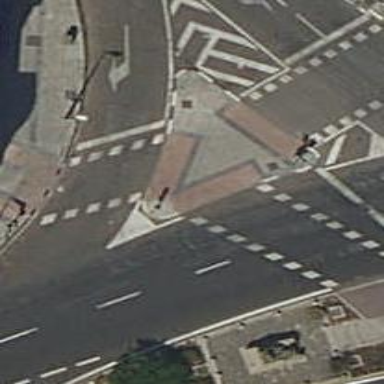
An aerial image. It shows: Footway with asphalt surface and zebra crossing.